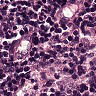
Metastatic tissue present: no